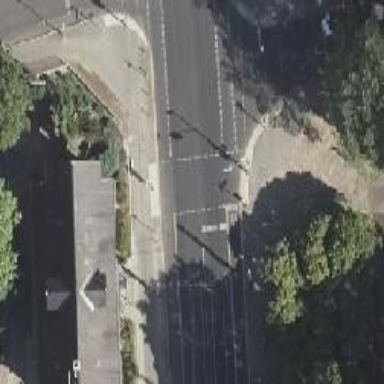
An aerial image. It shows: Road crossing with traffic signals.